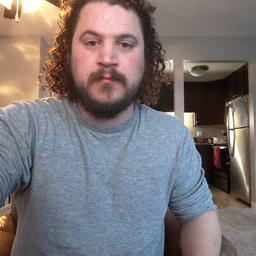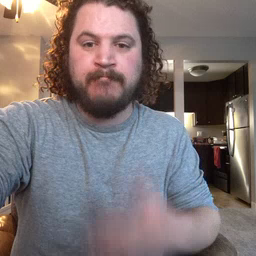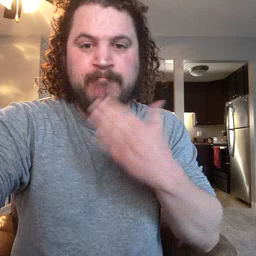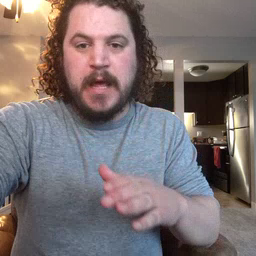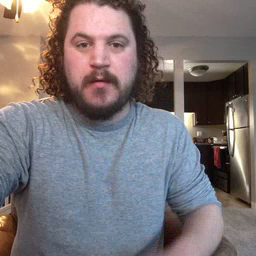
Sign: bad